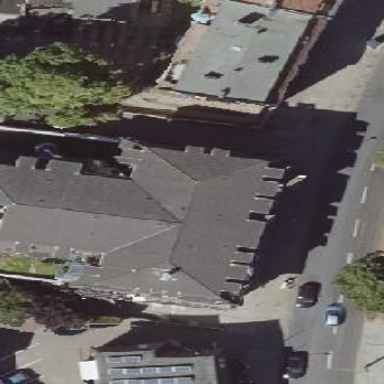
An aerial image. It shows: Residential building with mansard roof.